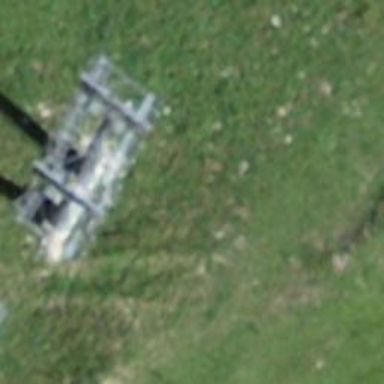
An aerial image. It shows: Chair lift captured from aerial perspective.